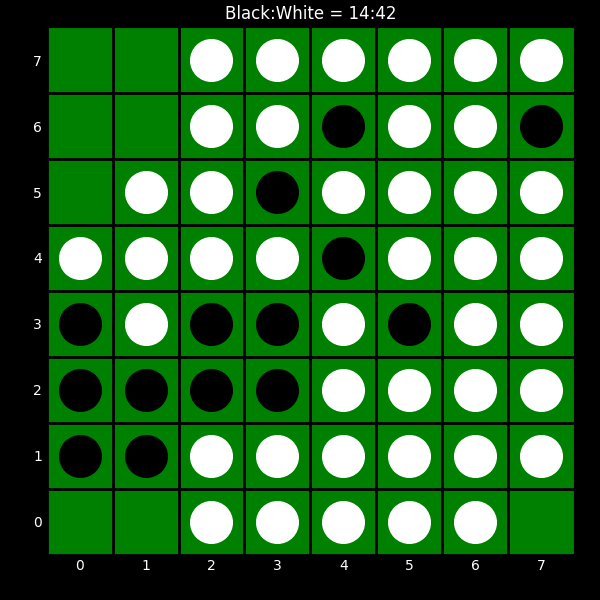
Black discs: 14
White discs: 42